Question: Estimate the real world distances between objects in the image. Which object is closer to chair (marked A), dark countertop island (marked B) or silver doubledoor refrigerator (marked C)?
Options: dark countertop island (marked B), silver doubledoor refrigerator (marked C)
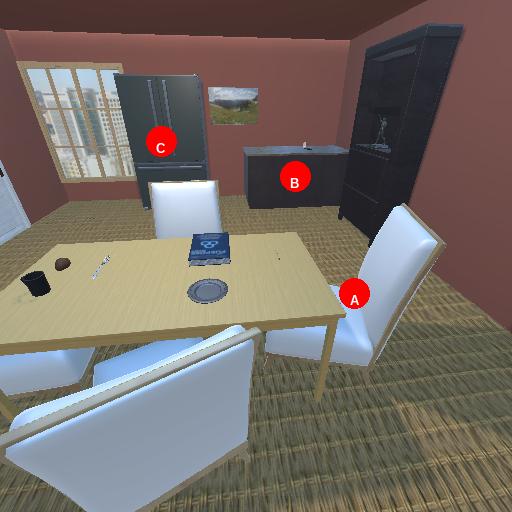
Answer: dark countertop island (marked B)